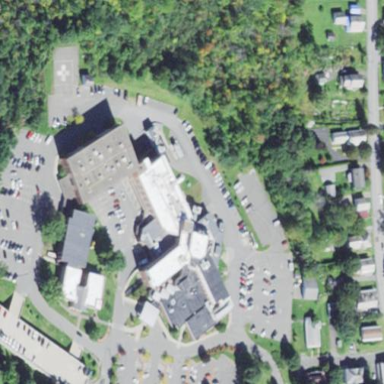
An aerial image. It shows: Healthcare facility identified as hospital.